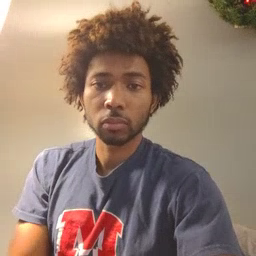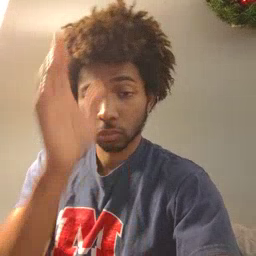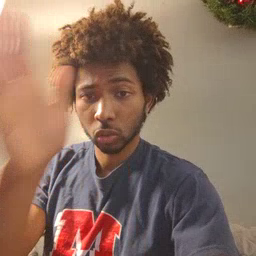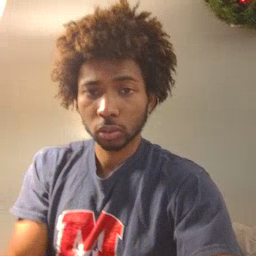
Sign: grandpa